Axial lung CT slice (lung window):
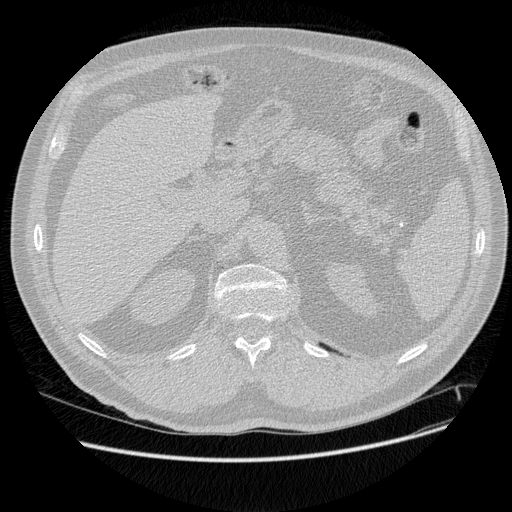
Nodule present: no